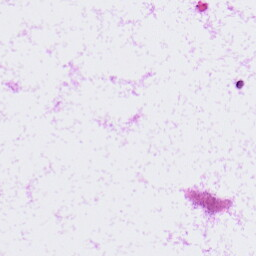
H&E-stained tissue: LymphNode